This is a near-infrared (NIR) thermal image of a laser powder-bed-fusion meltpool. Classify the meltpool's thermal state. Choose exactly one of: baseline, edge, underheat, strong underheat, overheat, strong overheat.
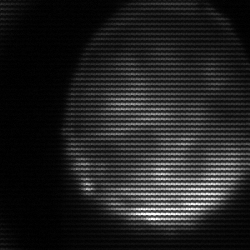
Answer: edge